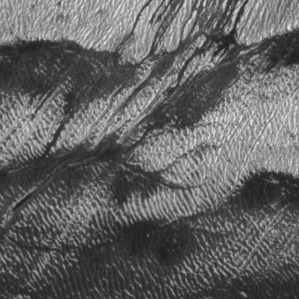
Label: frost